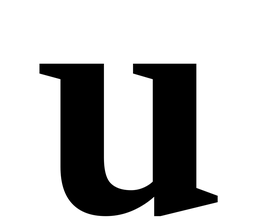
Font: LibreCaslonText_Bold